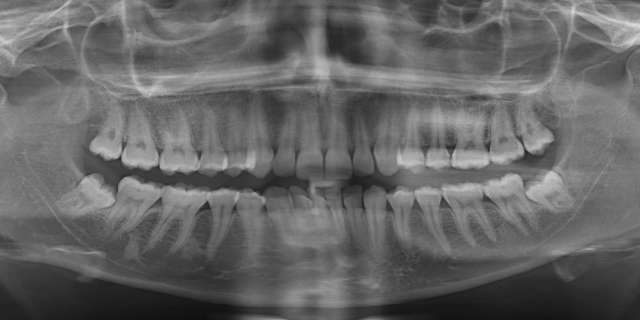
adult